Question: I'm working on cross-browser compatibility issues. My react app works fine in most browsers, except in IE11 and Yandex. I have some errors shown in Yandex console, but I don't know where the error is pointing to.
This is what the error looks like.

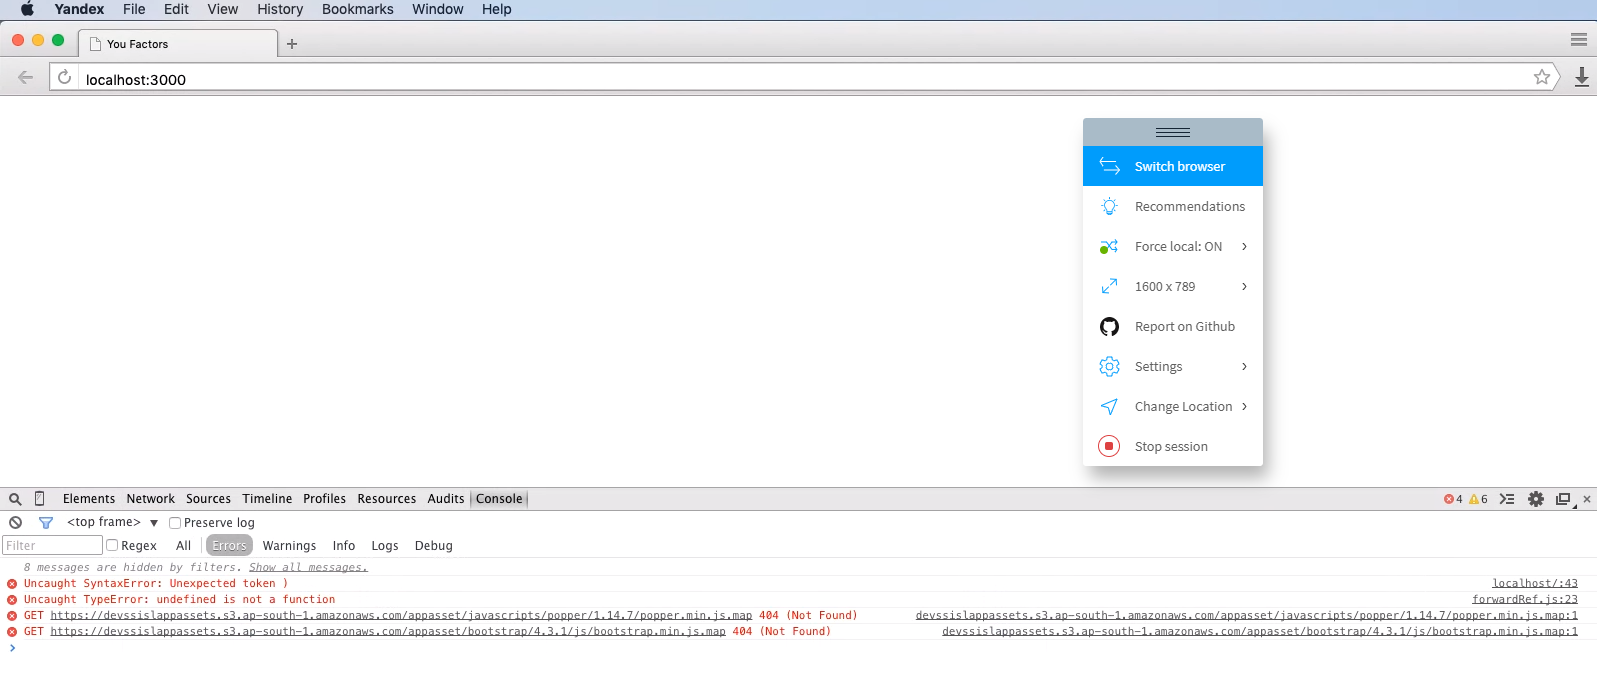
Answer: It works in Yandex & IE11 browsers by installing and adding react app polyfills and core-js dependencies in index.js file.